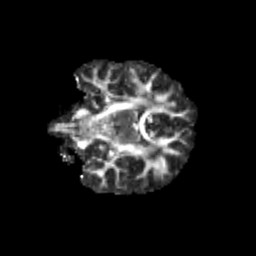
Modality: FA
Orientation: coronal
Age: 10
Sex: female
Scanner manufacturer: siemens
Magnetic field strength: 3 T
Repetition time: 3.8 s
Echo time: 0.07 s